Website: macys
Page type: customer-info-address
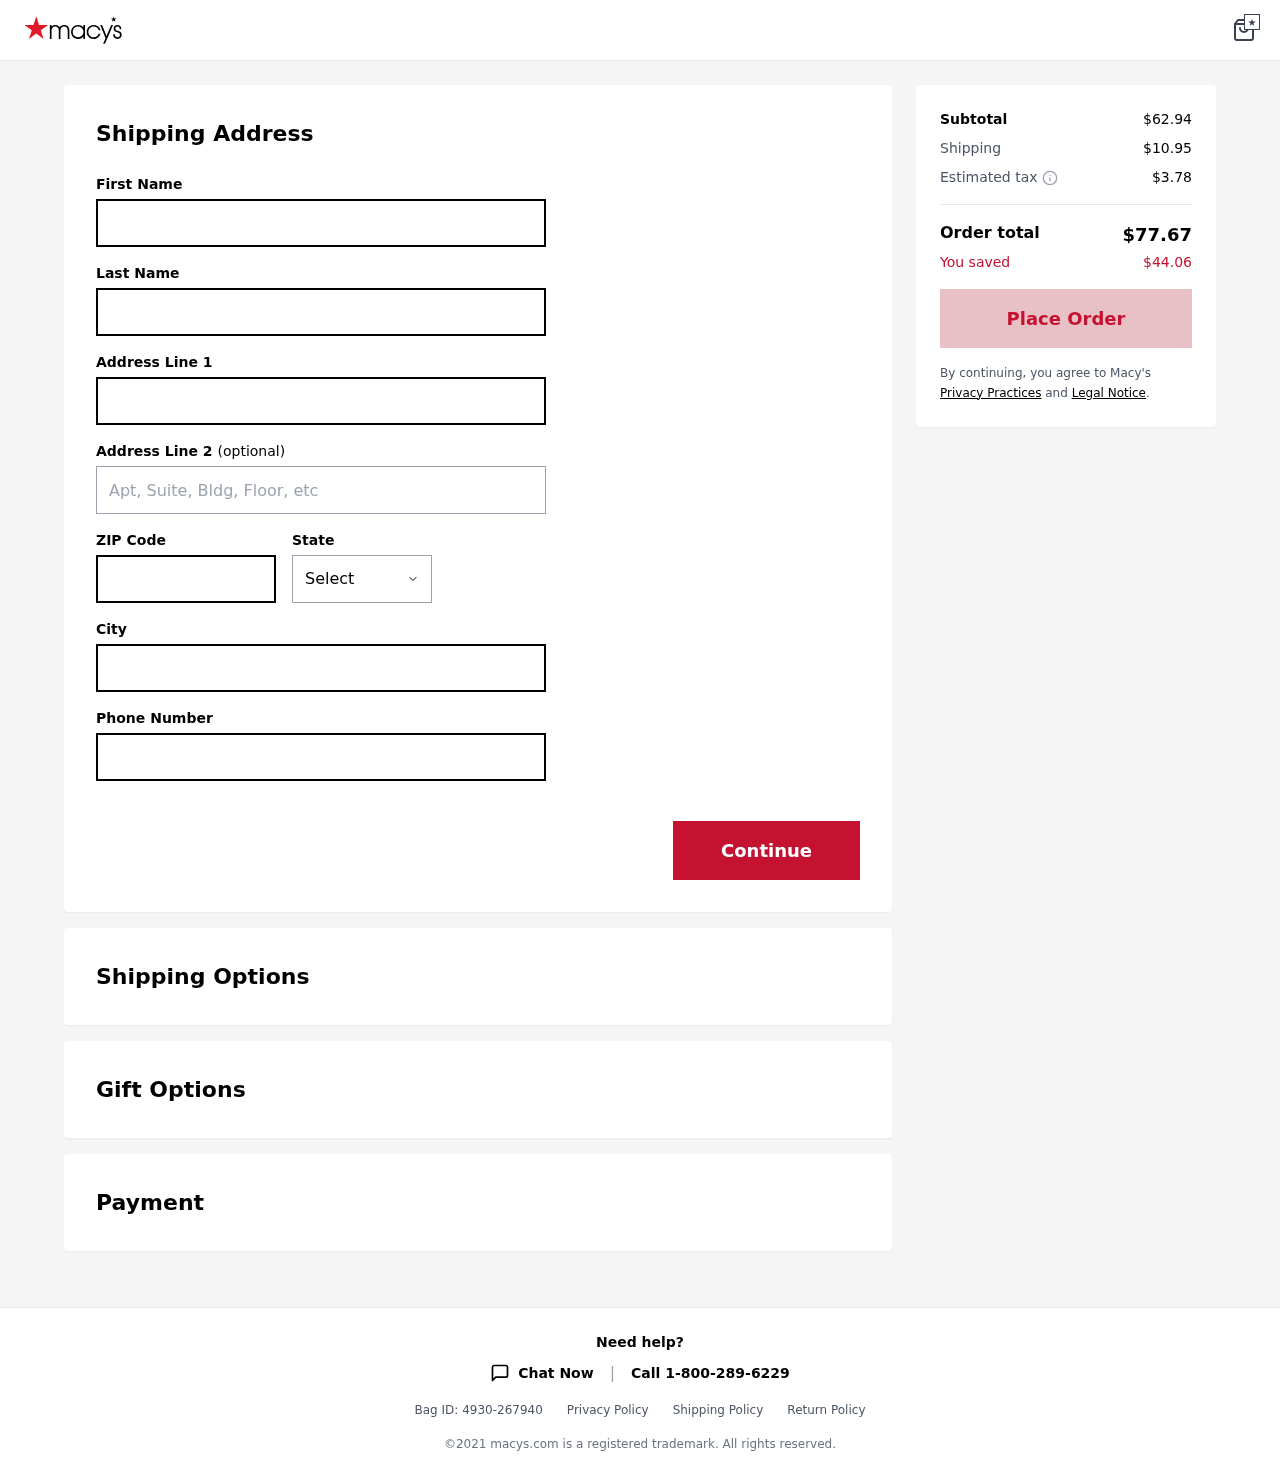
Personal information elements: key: PII_CITY
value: South Janetton
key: PII_FIRSTNAME
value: Valerie
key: PII_LASTNAME
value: Farmer
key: PII_PHONE
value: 6855421662
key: PII_POSTCODE
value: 81125
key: PII_STATE
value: MP
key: PII_STREET
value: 546 John View Suite 210
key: PII_STREET2
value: Apt. 273
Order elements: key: ORDER_SUBTOTAL
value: $62.94
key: ORDER_SHIPPING_COST
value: $10.95
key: ORDER_TAX
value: $3.78
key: ORDER_TOTAL
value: $77.67
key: ORDER_SAVINGS
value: $44.06